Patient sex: F
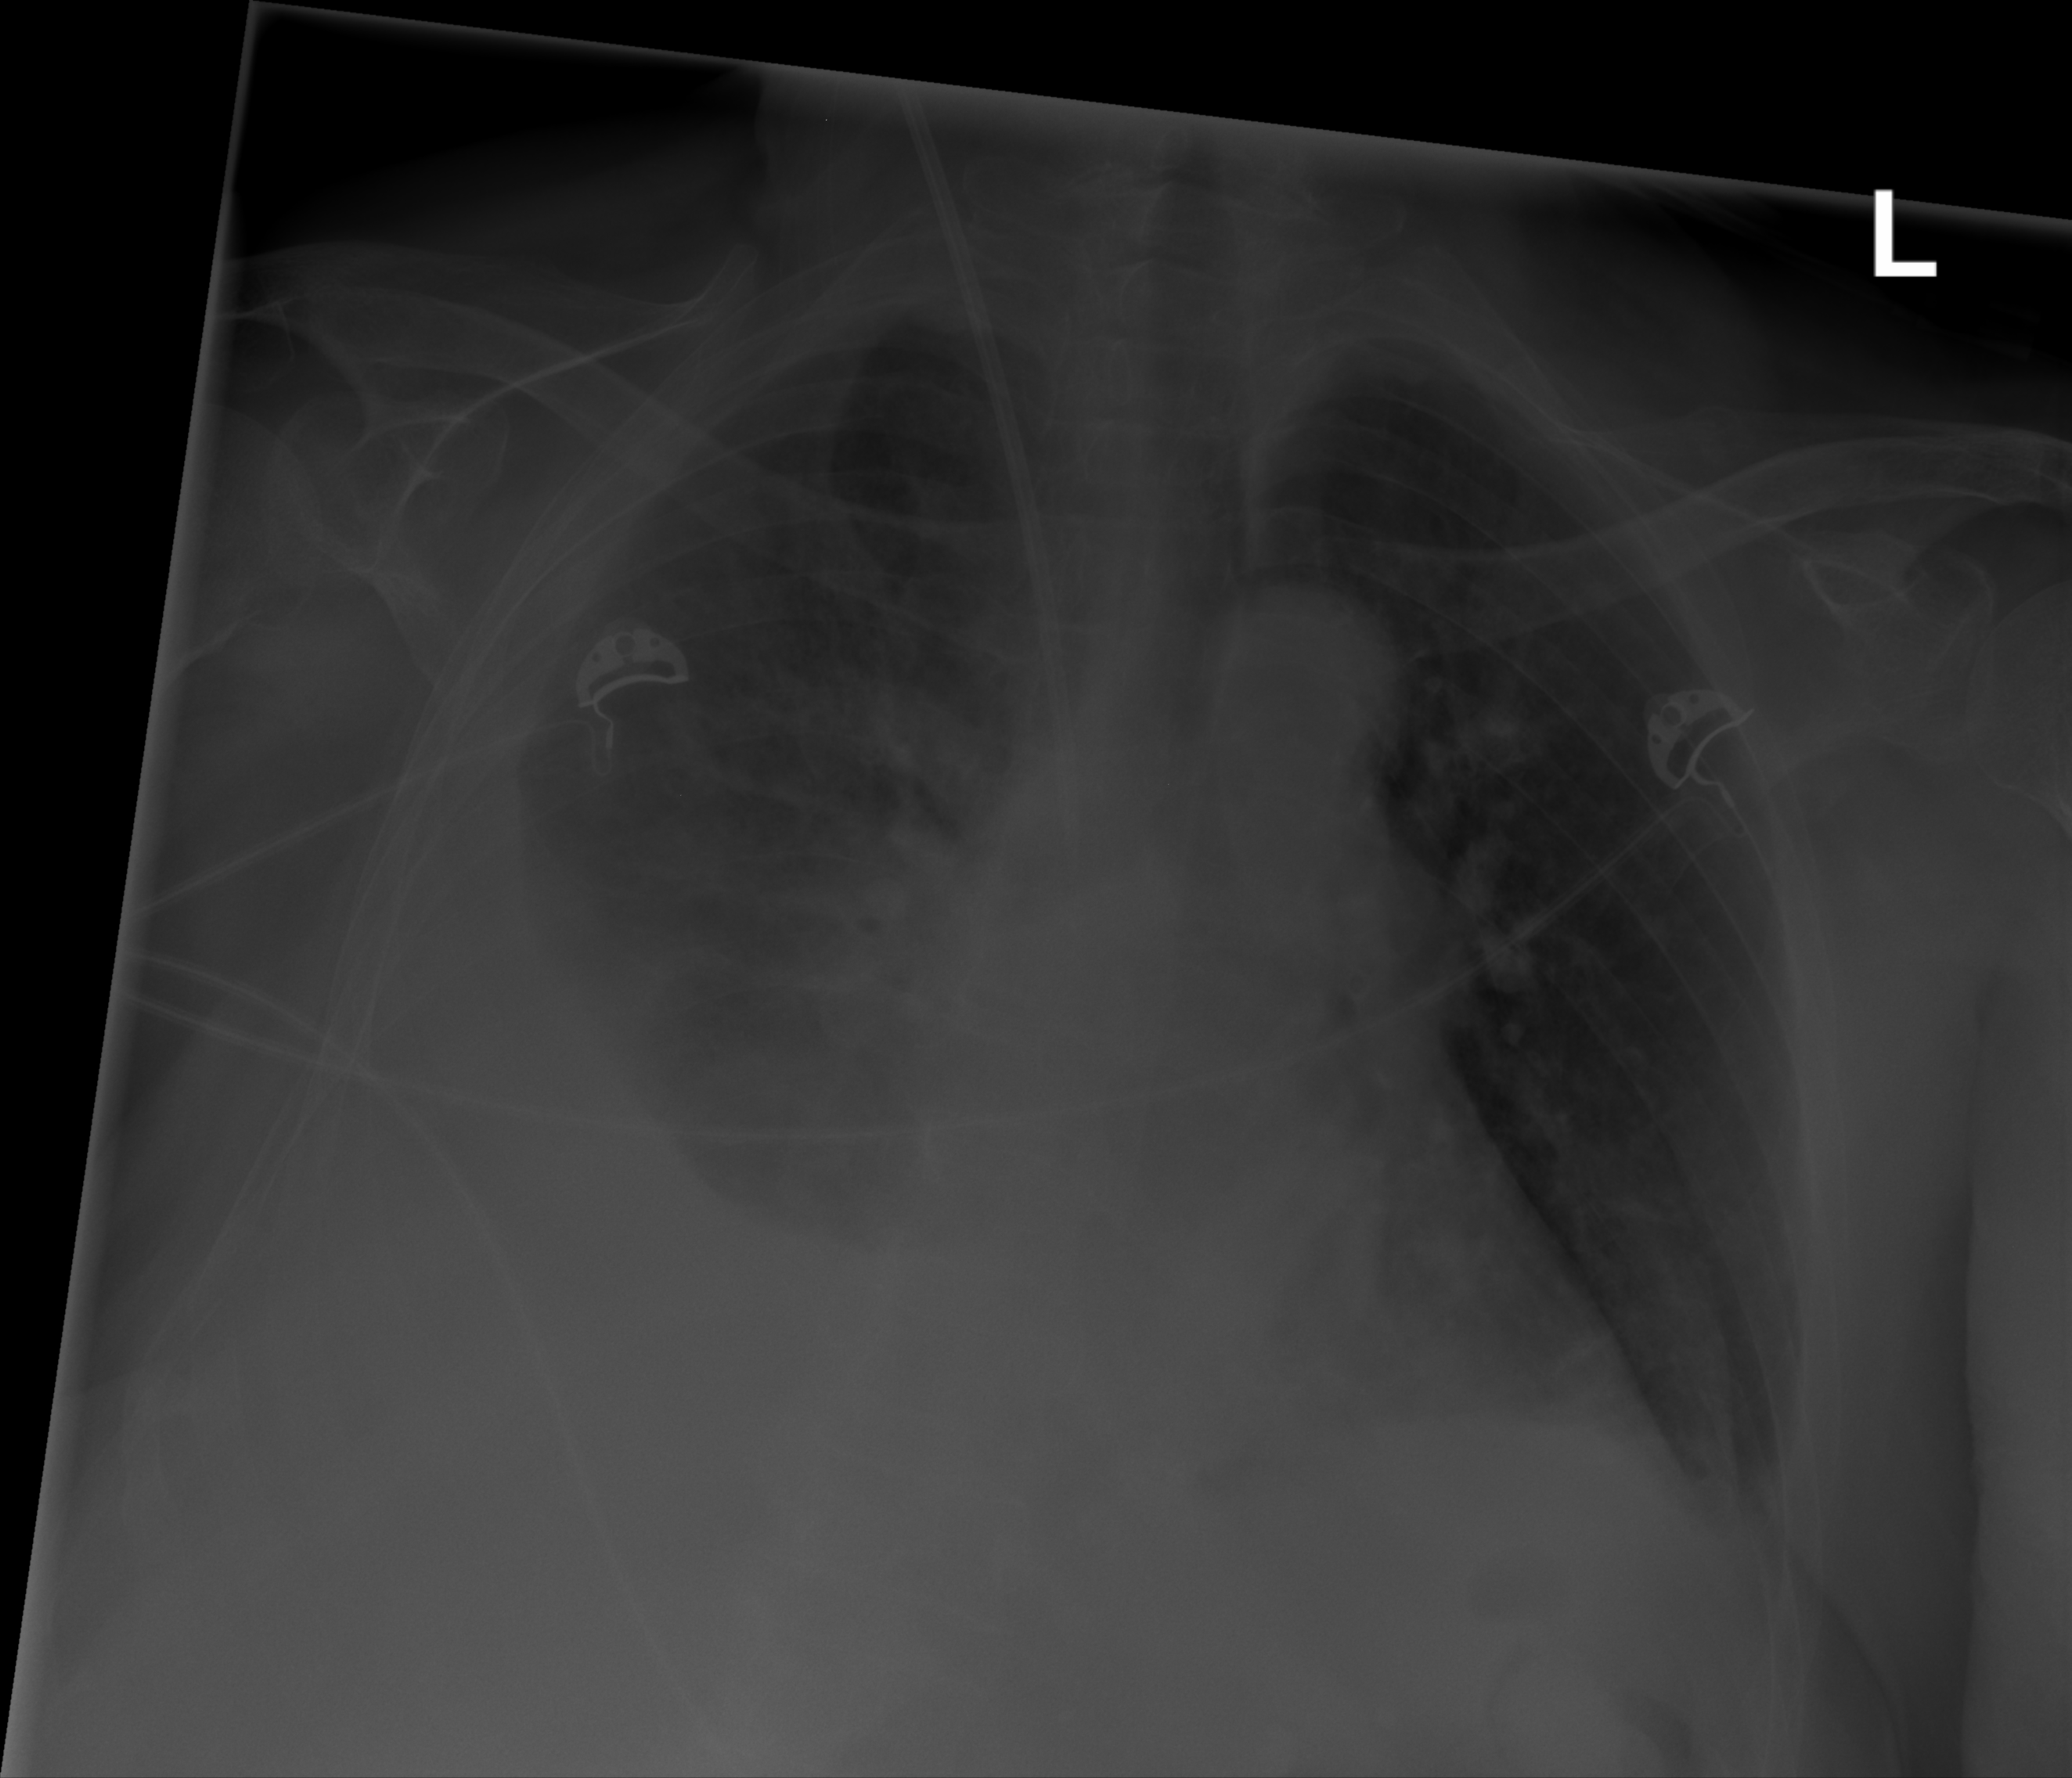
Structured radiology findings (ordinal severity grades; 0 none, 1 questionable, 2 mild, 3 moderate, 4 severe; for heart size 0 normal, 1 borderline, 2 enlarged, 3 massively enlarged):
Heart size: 0
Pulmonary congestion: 0
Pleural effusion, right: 4
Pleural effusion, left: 2
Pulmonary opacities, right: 2
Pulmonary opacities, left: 0
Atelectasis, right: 3
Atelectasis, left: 2